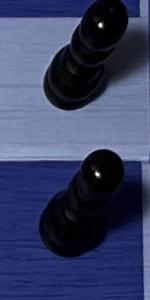
Label: Pawn_Black